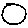
Label: circle